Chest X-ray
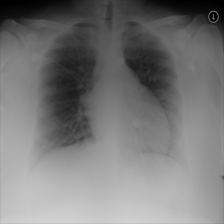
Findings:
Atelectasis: negative
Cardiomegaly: negative
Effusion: negative
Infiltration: negative
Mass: negative
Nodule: negative
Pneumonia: negative
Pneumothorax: negative
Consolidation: negative
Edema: negative
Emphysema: negative
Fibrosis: negative
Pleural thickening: negative
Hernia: negative